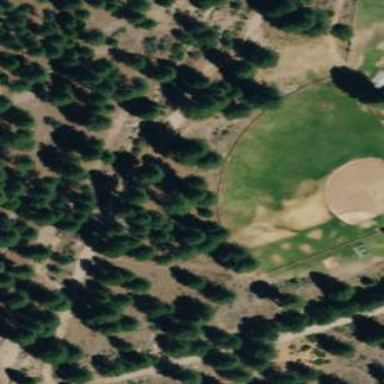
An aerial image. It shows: Softball pitch designated for baseball sports.